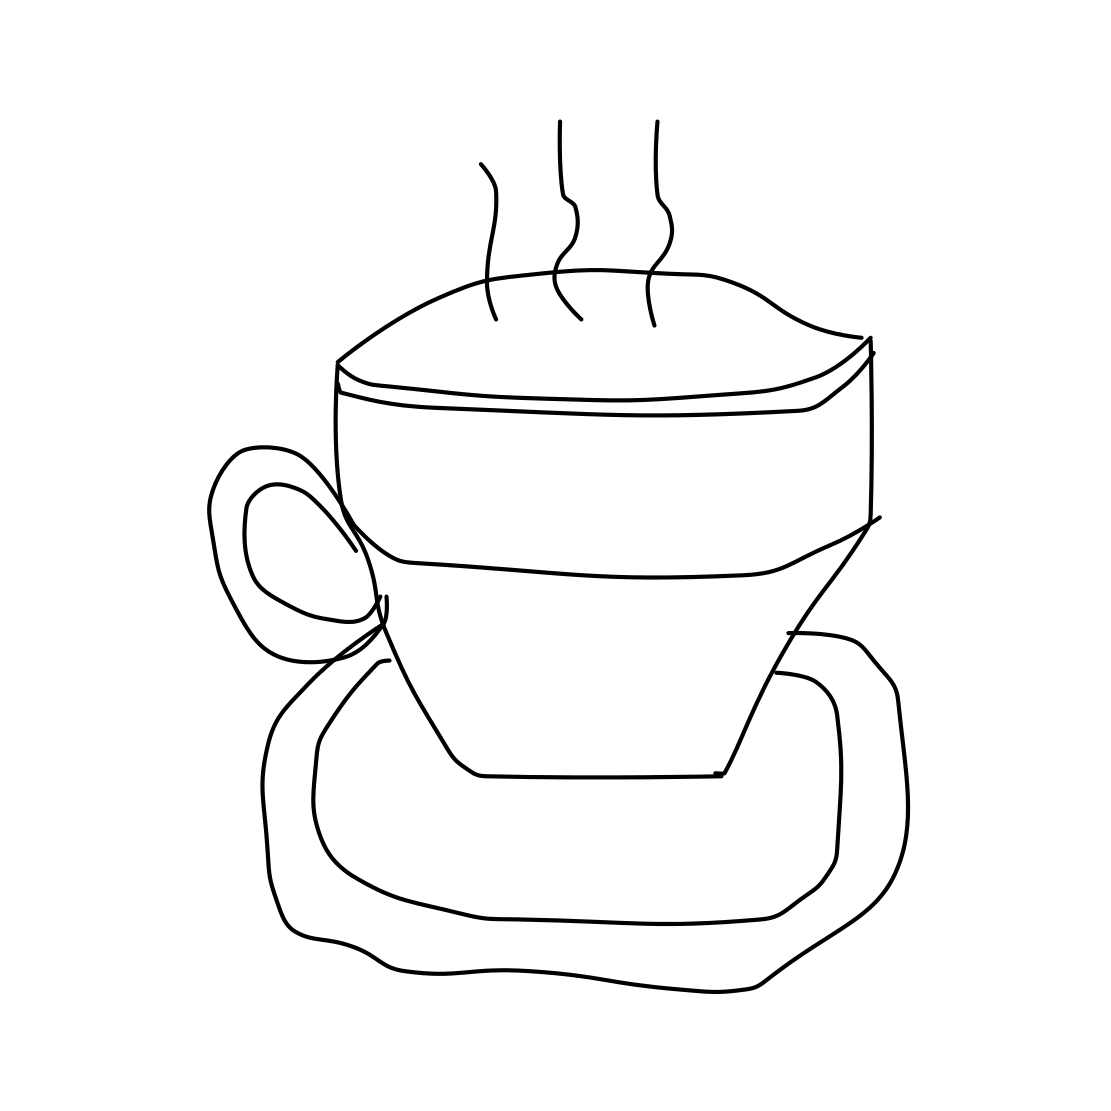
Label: teacup